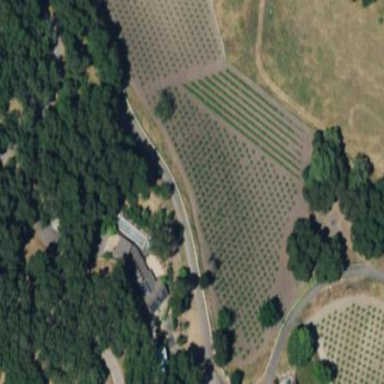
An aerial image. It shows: Vineyard growing grapes.